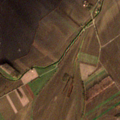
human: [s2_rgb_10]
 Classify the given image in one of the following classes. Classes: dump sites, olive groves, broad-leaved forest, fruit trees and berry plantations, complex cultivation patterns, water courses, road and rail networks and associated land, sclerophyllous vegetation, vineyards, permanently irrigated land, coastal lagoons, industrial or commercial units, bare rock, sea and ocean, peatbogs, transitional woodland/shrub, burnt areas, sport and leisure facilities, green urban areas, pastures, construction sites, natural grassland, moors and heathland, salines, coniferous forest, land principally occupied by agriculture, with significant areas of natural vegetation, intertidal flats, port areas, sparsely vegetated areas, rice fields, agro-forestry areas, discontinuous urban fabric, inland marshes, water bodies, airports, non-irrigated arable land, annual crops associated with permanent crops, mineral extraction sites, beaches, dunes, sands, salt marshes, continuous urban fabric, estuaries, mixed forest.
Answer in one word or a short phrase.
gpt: non-irrigated arable land